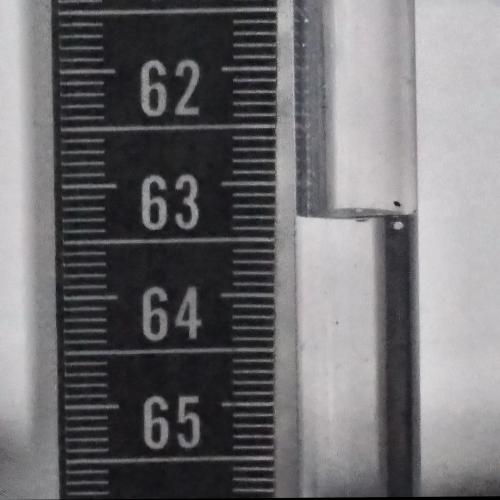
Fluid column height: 63.3 cm